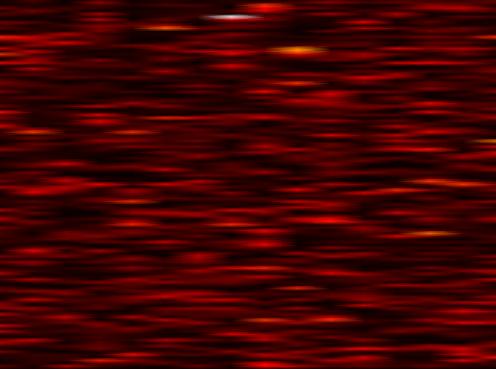
Label: UFMC